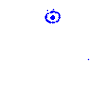
Particle: electron